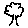
Label: tree